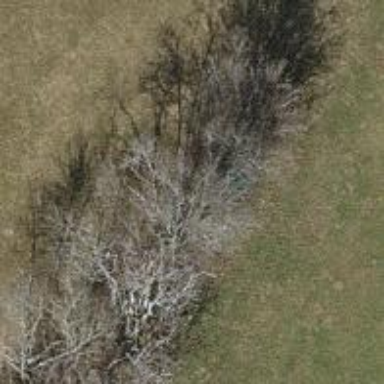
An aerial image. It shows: Row of trees in natural setting.